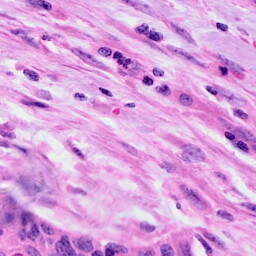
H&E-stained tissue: Cervix